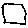
Label: square